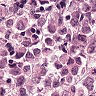
Metastatic tissue present: yes